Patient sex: M
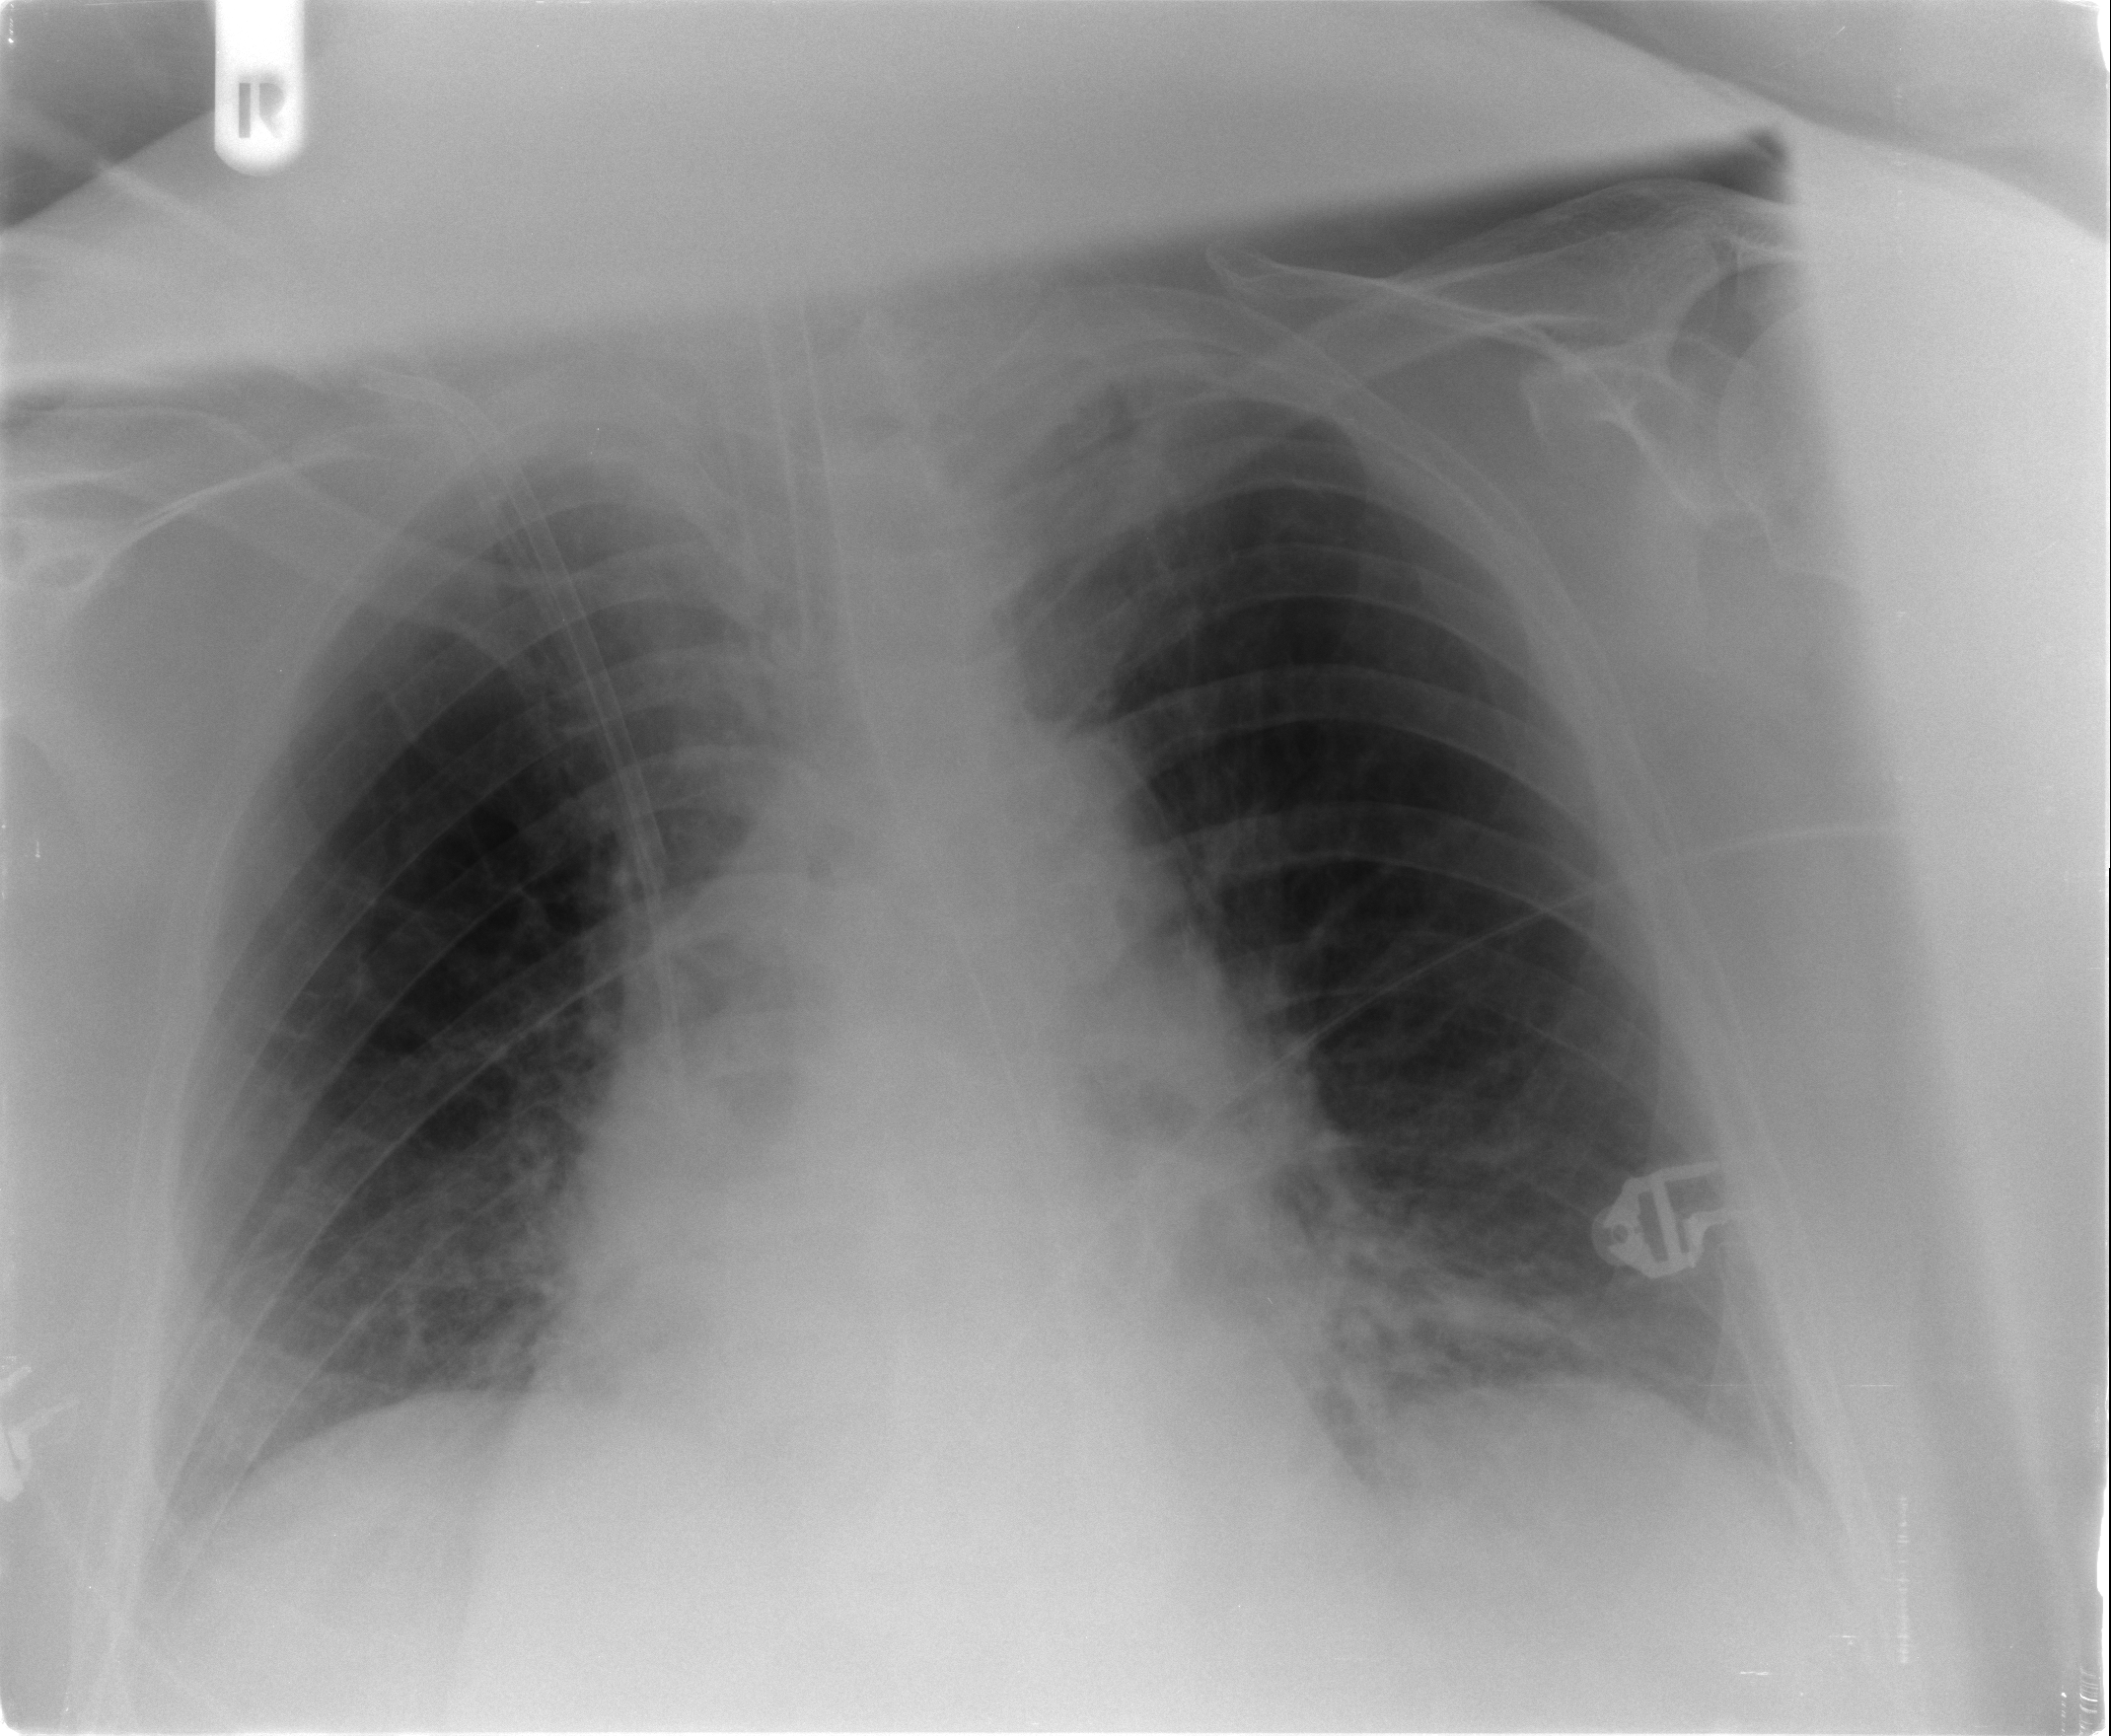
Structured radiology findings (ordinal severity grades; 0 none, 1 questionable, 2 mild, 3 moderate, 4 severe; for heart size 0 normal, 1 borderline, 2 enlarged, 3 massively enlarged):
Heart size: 2
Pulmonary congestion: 0
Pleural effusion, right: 1
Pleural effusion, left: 0
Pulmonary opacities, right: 0
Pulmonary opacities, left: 1
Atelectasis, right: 1
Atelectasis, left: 2